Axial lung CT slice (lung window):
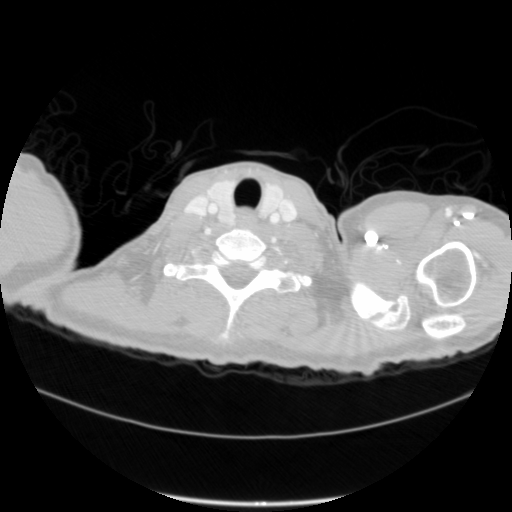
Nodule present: no